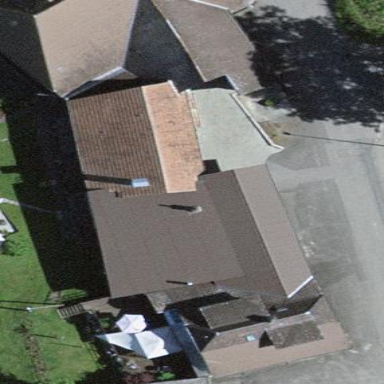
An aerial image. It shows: Garage.